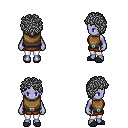
a pixel art fantasy rpg character, female body template, dark elf, purple skin, leather chest armor, white pants, gray curly afro hairstyle, gray slippers, four views (front, back, left, right), 2x2 character sprite sheet, small pixel art, hard edges, no anti-aliasing